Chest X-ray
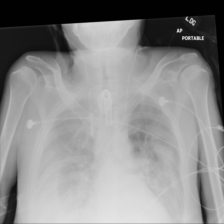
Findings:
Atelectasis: negative
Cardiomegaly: negative
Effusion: positive
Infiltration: positive
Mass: negative
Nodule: negative
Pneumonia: negative
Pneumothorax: negative
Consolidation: negative
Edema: negative
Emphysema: negative
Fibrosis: negative
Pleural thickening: negative
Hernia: negative